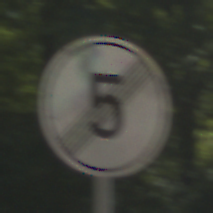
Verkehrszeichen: EndeGeschwindigkeit5
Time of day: Midday
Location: Outdoor (RoadRail)
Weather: Clear
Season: NotSpecified
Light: Natural